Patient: sex F, age 33
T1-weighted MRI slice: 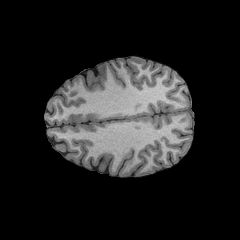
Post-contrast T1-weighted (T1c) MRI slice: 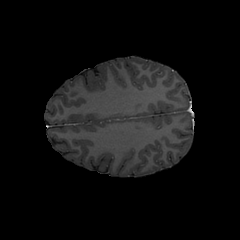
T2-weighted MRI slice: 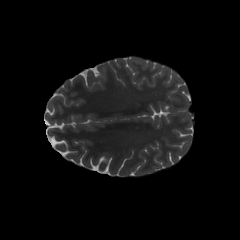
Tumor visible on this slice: no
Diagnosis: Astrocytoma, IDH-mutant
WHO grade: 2